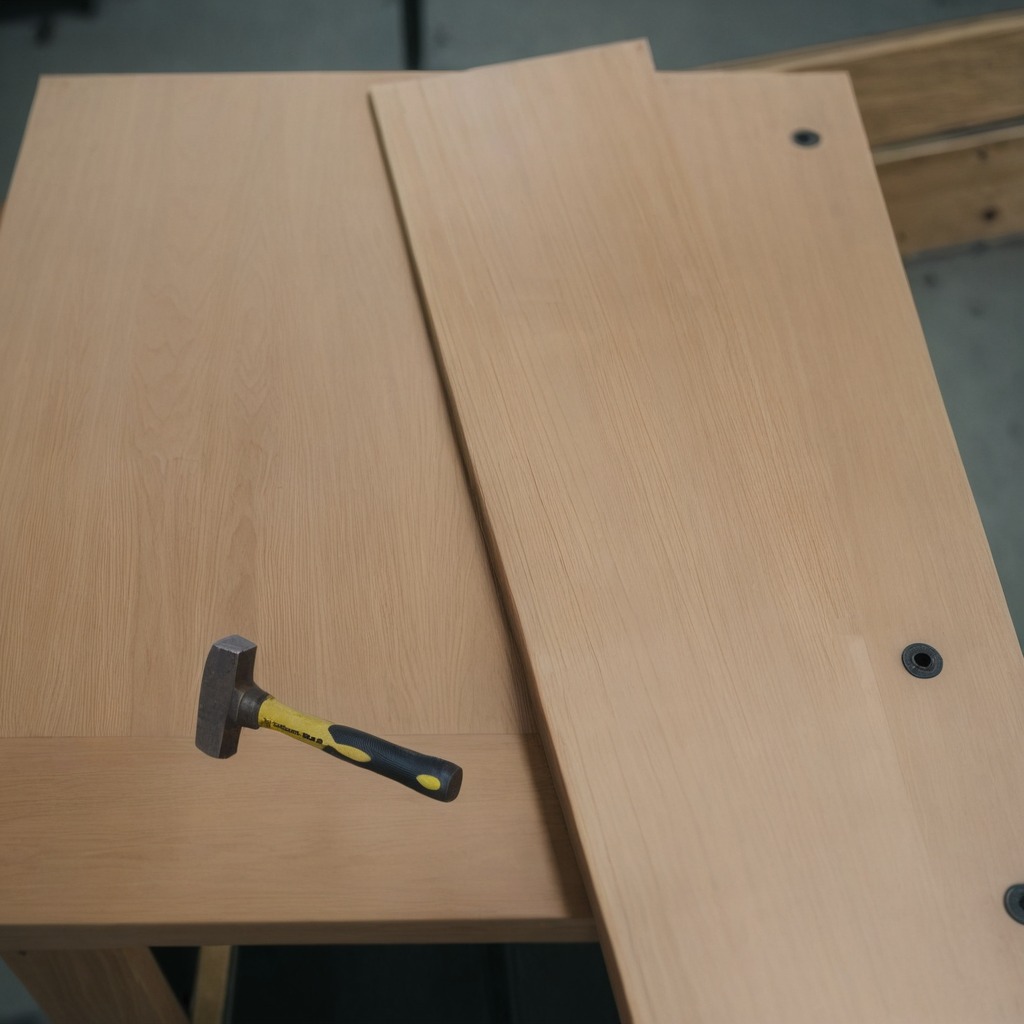
A hammer lies on the workbench inside a coastal fishing gear workshop.